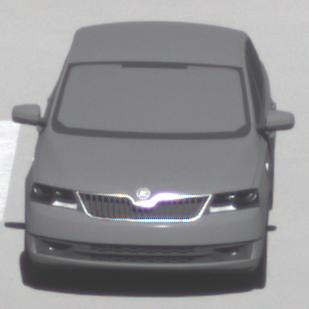
Make: Skoda
Model: Rapid
Detailed model: Rapid 1.2 Active Limousine
Model produced from: 2012/10
Model produced until: 2015/04
Doors: 5
Color: gray
Road condition: dry road
Daytime: morning or afternoon
Contrast: high contrast